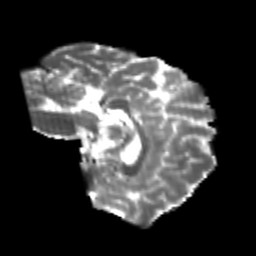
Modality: T2w
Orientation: sagittal
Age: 21
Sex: male
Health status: healthy
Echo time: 0.074 s